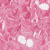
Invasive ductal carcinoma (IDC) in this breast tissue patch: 0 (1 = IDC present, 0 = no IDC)